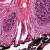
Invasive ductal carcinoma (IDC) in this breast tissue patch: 0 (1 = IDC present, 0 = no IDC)